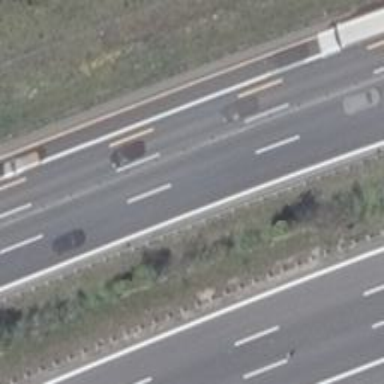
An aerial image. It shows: Asphalt motorway.